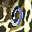
Label: 0